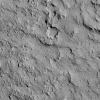
Atmospheric dust classification: not_dusty